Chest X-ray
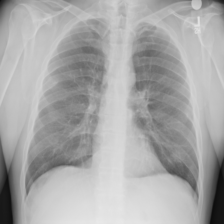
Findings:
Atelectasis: negative
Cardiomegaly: negative
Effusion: negative
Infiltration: negative
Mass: negative
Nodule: negative
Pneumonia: negative
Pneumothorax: negative
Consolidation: negative
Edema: negative
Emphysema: negative
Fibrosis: negative
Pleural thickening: negative
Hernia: negative